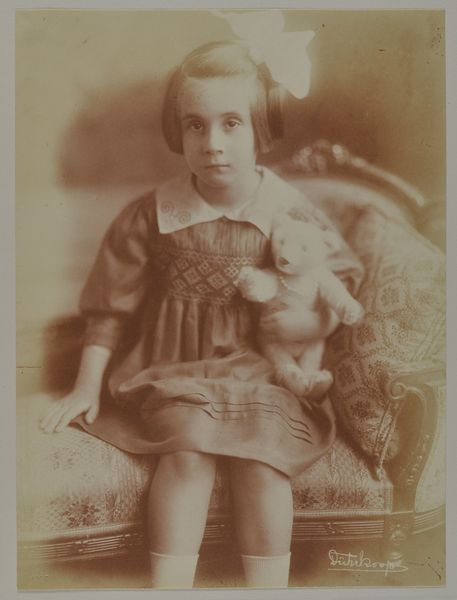
Titel: Renate Scholz
Künstler: Minya Diez-Dührkoop
Standort: Hamburg
Institution: Museum für Kunst und Gewerbe Hamburg
Schlagwörter: foto, fotografie, photographie, photo, spielzeug, kinderspielzeug, stofftier, albumin, lichtbild, albumseite, kuscheltier, bildwerke, spielwaren, angewandte und bildende kunst, hessische systematik, mädchen, schwarzweißpositivverfahren, silbersalzverfahren, schwarzweißfotografie, porträtfotografie, porträtphotographie, albuminpapier, plüschtier